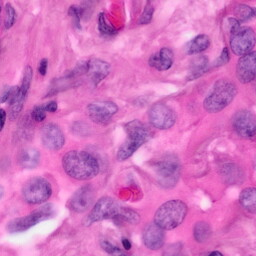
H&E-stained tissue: Pancreatic